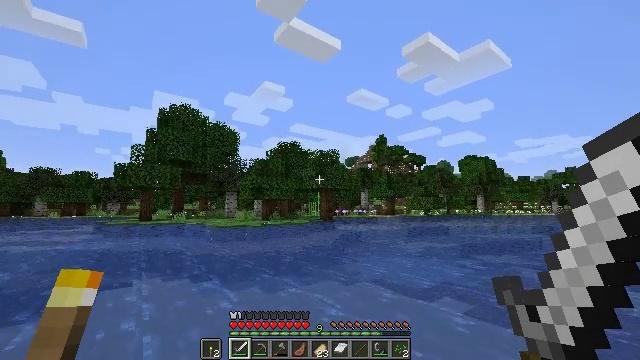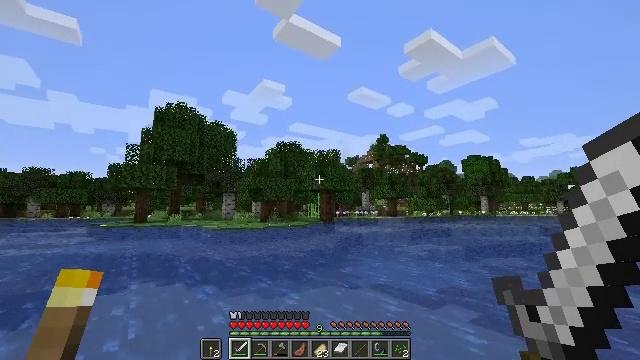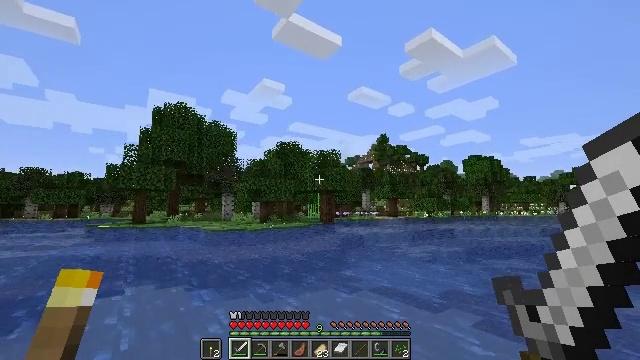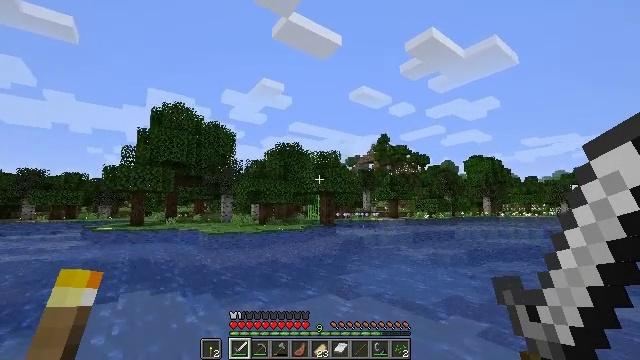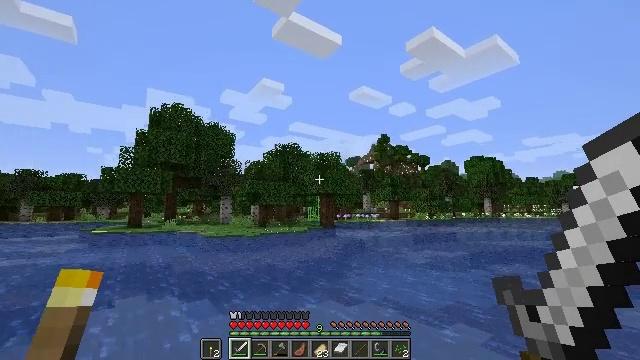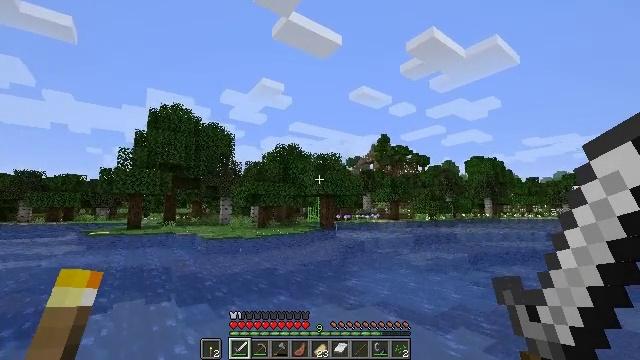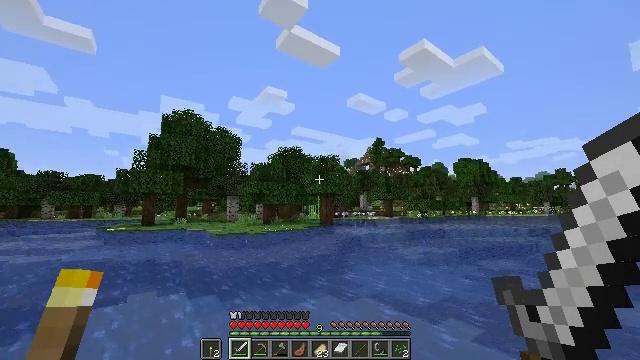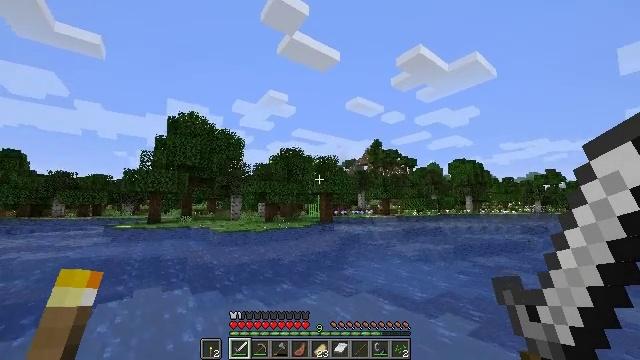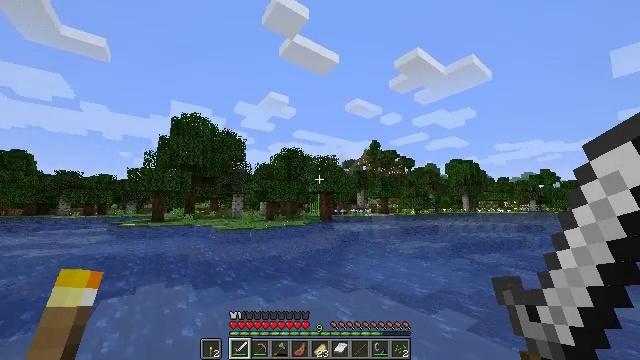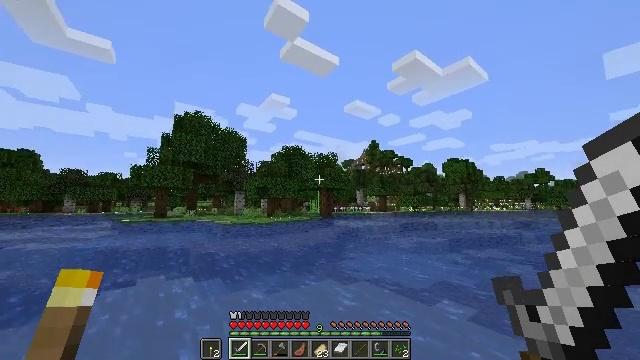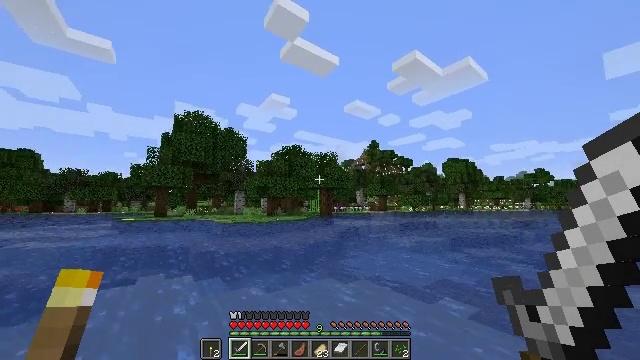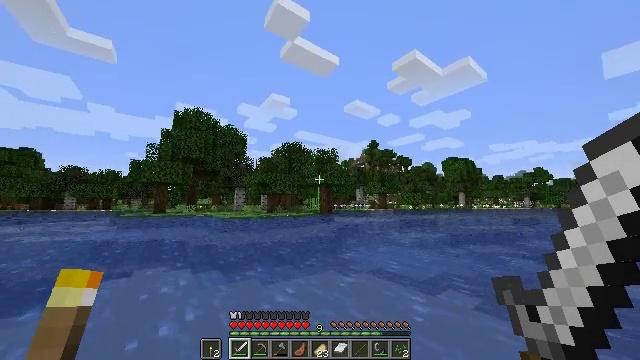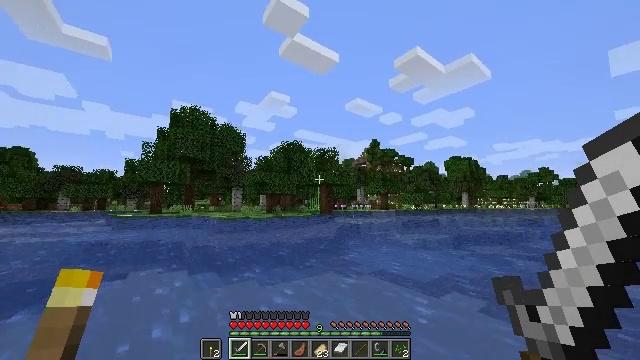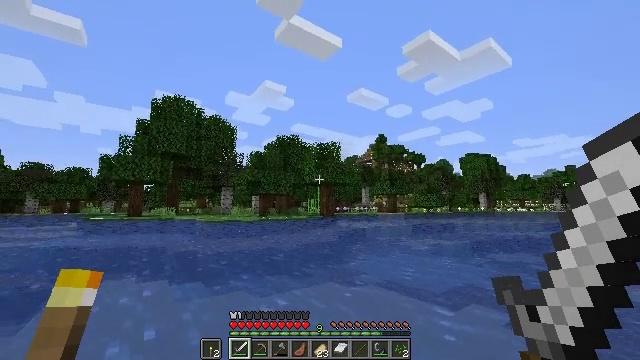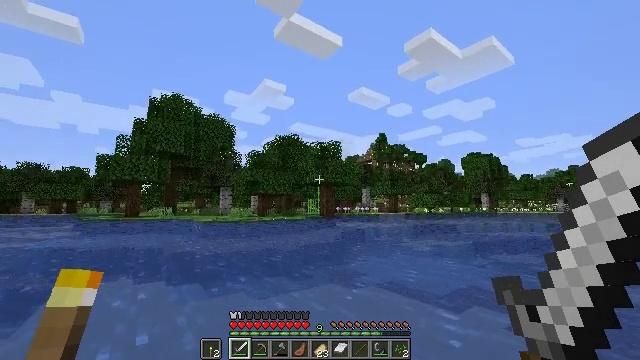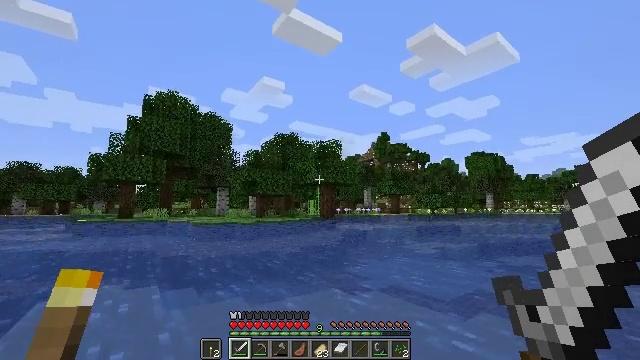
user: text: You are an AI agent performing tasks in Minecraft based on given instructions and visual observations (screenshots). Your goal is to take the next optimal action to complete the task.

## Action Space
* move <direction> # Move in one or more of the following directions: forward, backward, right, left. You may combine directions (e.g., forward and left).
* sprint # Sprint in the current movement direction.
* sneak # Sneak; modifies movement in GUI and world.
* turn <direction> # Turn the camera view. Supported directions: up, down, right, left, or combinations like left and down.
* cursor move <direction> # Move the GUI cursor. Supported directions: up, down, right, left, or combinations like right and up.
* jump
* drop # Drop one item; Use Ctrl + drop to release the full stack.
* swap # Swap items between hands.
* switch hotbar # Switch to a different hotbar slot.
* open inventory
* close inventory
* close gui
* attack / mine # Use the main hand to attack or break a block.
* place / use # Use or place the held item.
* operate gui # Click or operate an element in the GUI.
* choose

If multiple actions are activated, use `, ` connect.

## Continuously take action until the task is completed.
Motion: motion action
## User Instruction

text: Collect sugar cane near water sources.
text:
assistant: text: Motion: move forward, sprint, jump
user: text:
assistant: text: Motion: move forward, sprint, jump
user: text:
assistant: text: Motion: move forward, sprint, jump
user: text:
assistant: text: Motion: move forward, sprint, jump
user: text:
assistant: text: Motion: move forward, sprint, jump
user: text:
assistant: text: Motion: move forward, sprint, jump
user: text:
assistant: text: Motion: move forward, sprint, jump
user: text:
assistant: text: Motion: move forward, sprint, jump
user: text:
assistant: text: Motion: move forward, sprint, jump
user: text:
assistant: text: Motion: move forward, sprint, jump
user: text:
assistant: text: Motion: move forward, sprint, jump
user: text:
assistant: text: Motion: move forward, sprint, jump
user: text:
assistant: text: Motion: move forward, sprint, jump
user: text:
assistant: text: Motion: move forward, sprint, jump
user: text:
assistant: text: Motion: move forward, sprint, jump
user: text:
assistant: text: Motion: move forward, sprint, jump
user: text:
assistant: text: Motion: move forward, sprint, jump
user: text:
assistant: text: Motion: move forward, sprint, jump
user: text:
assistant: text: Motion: move forward, sprint, jump
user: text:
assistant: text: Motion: move forward, sprint, jump
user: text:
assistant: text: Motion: move forward, sprint, jump
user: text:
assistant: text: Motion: move forward, sprint, jump
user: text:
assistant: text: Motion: move forward, sprint, jump
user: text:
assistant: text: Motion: move forward, sprint, jump
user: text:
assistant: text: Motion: move forward, sprint, jump
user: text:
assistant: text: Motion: move forward, sprint, jump
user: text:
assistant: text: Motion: move forward, sprint, jump
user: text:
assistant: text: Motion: move forward, sprint, jump
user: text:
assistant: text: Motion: move forward, sprint, jump
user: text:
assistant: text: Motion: move forward, sprint, jump